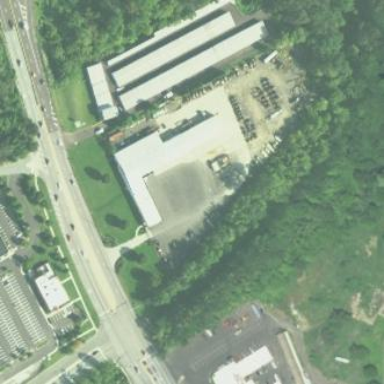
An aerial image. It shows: Building.